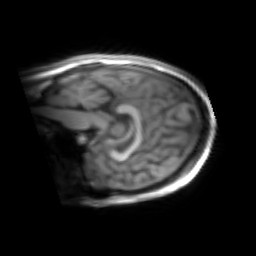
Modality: inplaneT1
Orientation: sagittal
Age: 25
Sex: female
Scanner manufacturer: siemens
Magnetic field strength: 3 T
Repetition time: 1.2 s
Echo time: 0.00251 s